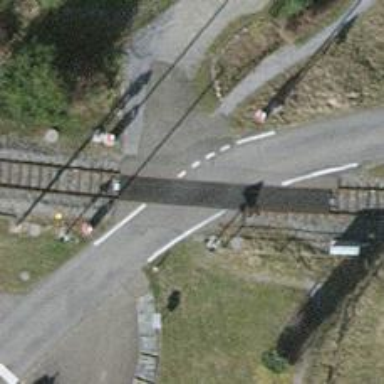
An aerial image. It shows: Level crossing along the railway.